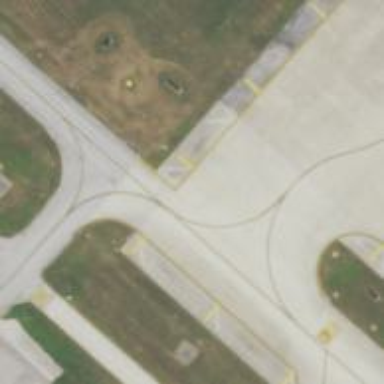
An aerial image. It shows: View of taxiway at the airport.